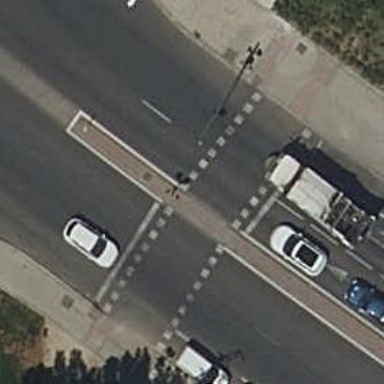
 there are traffic signals and zebra crossing."